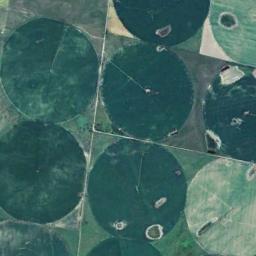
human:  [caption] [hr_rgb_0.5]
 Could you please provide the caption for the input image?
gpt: Eight neatly arranged circular farmland mixed with dark green and light green .

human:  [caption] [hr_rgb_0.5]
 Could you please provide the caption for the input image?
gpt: There are two large round green fields on the left .

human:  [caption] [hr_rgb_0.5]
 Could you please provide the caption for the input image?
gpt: There are some deep green circle farmland .

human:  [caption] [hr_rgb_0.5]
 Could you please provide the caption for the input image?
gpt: Several dark green circular farmlands are on the ground and some roads beside .

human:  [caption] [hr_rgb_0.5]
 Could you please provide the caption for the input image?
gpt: There are several green circular farmlands of the same size .